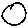
Label: circle